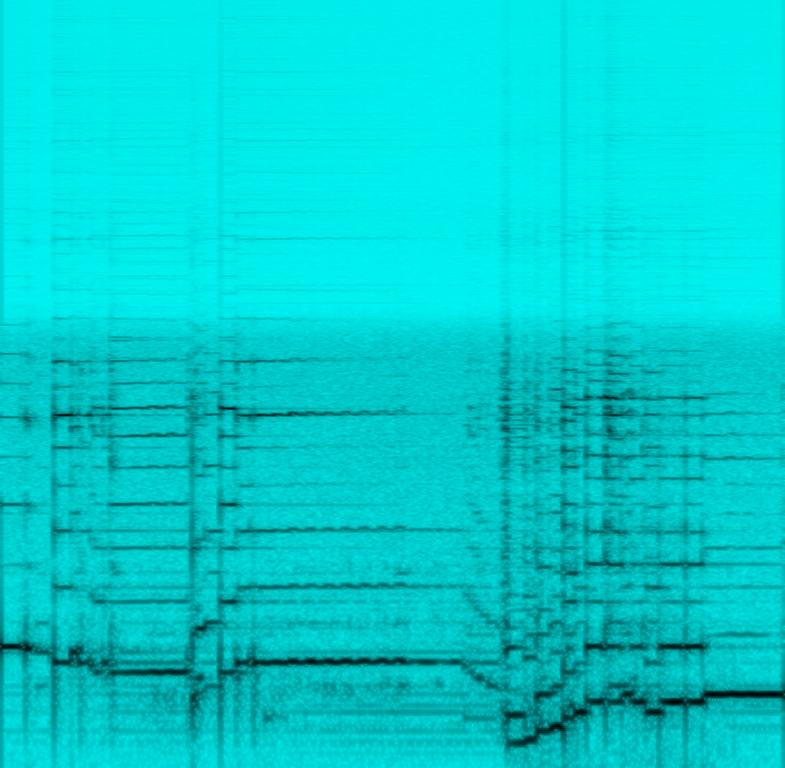
This is an instrumental jam. The only instrument being played is a clean sounding electric guitar. The guitar solo has simple, groovy tunes played in an improvised manner. The atmosphere is easygoing. Parts of this recording could be sampled to be used in beat-making.